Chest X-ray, PA view. Patient: 31 years old, sex M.
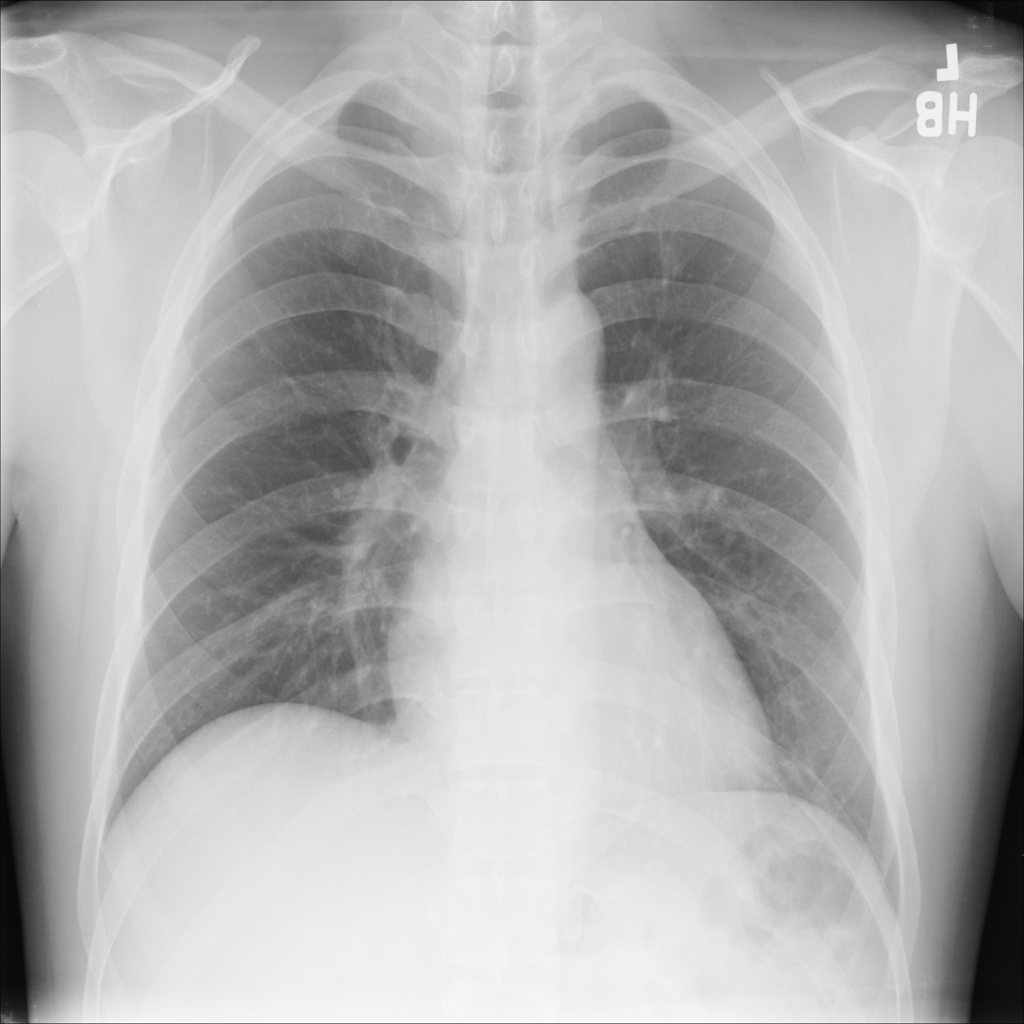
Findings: No Finding